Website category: university
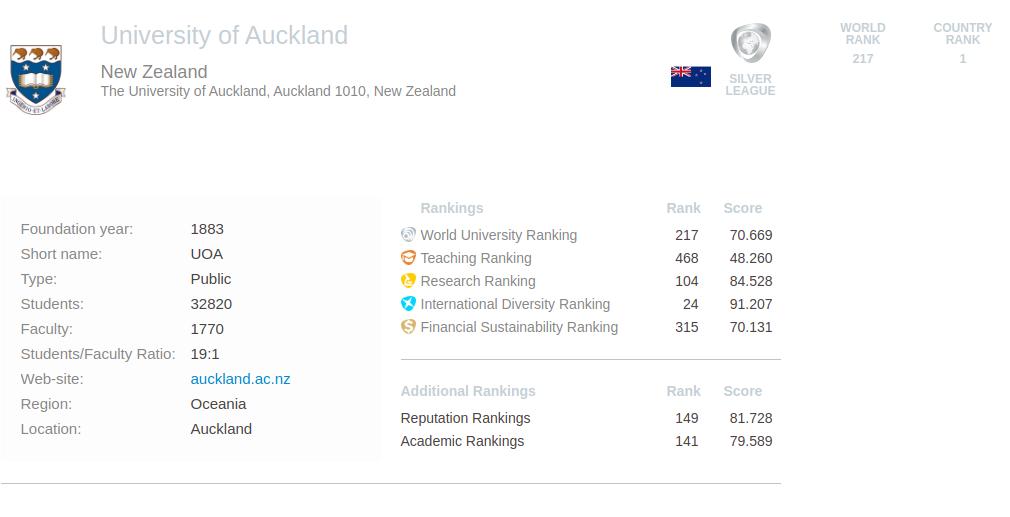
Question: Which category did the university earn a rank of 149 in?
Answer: Reputation Rankings

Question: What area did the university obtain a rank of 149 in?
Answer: Reputation Rankings

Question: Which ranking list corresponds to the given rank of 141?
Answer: Academic Rankings

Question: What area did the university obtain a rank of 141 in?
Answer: Academic Rankings

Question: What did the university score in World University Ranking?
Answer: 70.669

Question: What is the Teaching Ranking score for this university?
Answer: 48.260

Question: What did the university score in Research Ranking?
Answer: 84.528

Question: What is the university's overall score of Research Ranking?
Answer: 84.528

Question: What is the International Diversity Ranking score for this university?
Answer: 91.207

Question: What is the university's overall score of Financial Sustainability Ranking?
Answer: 70.131

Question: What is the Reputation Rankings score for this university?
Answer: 81.728

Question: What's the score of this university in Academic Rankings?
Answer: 79.589

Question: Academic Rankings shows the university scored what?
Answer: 79.589

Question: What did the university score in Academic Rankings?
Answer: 79.589

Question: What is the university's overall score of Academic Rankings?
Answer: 79.589

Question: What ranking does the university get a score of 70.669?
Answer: World University Ranking

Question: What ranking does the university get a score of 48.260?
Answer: Teaching Ranking

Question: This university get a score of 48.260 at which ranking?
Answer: Teaching Ranking

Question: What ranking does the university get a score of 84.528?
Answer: Research Ranking

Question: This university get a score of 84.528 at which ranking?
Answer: Research Ranking

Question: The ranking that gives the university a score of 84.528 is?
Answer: Research Ranking

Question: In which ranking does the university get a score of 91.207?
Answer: International Diversity Ranking

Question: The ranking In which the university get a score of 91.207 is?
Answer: International Diversity Ranking

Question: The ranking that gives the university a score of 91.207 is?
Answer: International Diversity Ranking

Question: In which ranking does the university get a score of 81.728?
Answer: Reputation Rankings

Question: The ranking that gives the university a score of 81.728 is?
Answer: Reputation Rankings

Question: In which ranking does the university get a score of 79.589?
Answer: Academic Rankings

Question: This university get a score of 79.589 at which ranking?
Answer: Academic Rankings